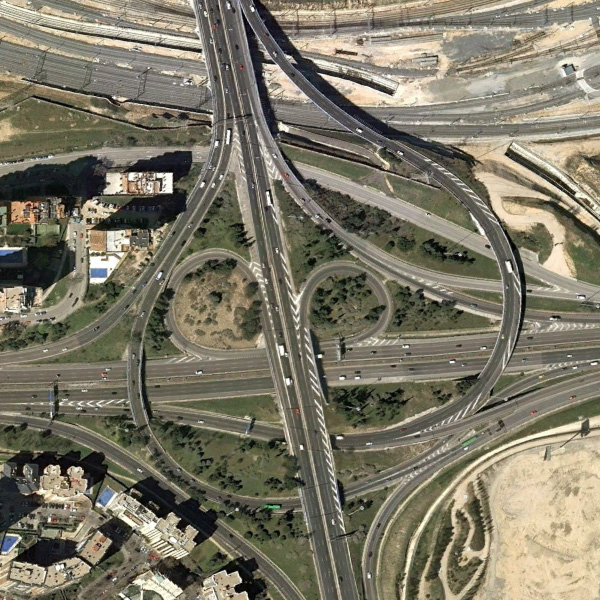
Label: Viaduct